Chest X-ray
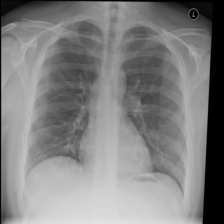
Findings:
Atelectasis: negative
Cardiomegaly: negative
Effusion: negative
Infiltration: negative
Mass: negative
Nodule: negative
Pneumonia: negative
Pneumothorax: negative
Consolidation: negative
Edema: negative
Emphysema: negative
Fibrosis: negative
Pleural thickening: negative
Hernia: negative